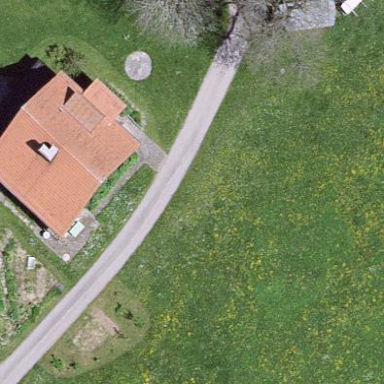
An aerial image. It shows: Farm building.